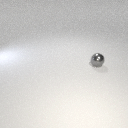
small gray metal sphere